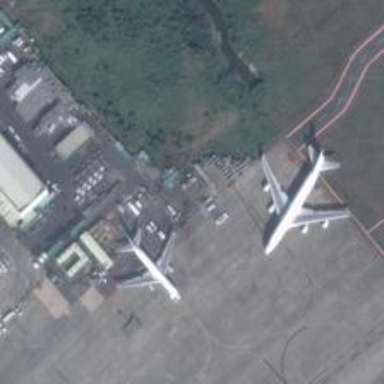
The two planes stopped at the intersection, one of which was filled with containers on one side .